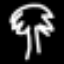
Label: palm tree